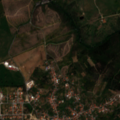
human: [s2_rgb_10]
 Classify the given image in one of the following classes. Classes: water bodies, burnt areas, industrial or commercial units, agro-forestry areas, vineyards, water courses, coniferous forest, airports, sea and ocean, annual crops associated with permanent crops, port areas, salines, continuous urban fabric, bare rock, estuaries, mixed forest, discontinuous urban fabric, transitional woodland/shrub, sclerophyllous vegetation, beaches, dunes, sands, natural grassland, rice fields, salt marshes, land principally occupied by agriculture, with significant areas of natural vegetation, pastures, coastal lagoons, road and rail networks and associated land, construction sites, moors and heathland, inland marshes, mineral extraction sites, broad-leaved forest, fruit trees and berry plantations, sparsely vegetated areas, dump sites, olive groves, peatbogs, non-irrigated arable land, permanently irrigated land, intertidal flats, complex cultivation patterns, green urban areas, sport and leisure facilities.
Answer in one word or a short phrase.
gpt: discontinuous urban fabric, non-irrigated arable land, land principally occupied by agriculture, with significant areas of natural vegetation, mixed forest, burnt areas